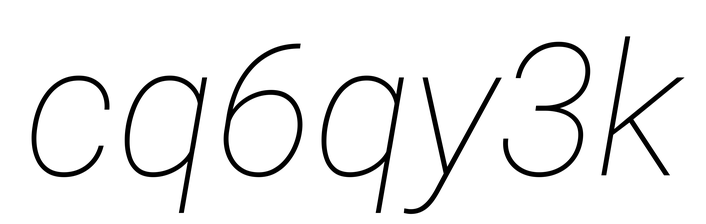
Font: Roboto-Italic_Thin_Italic